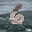
Label: 6